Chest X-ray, PA view. Patient: 61 years old, sex F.
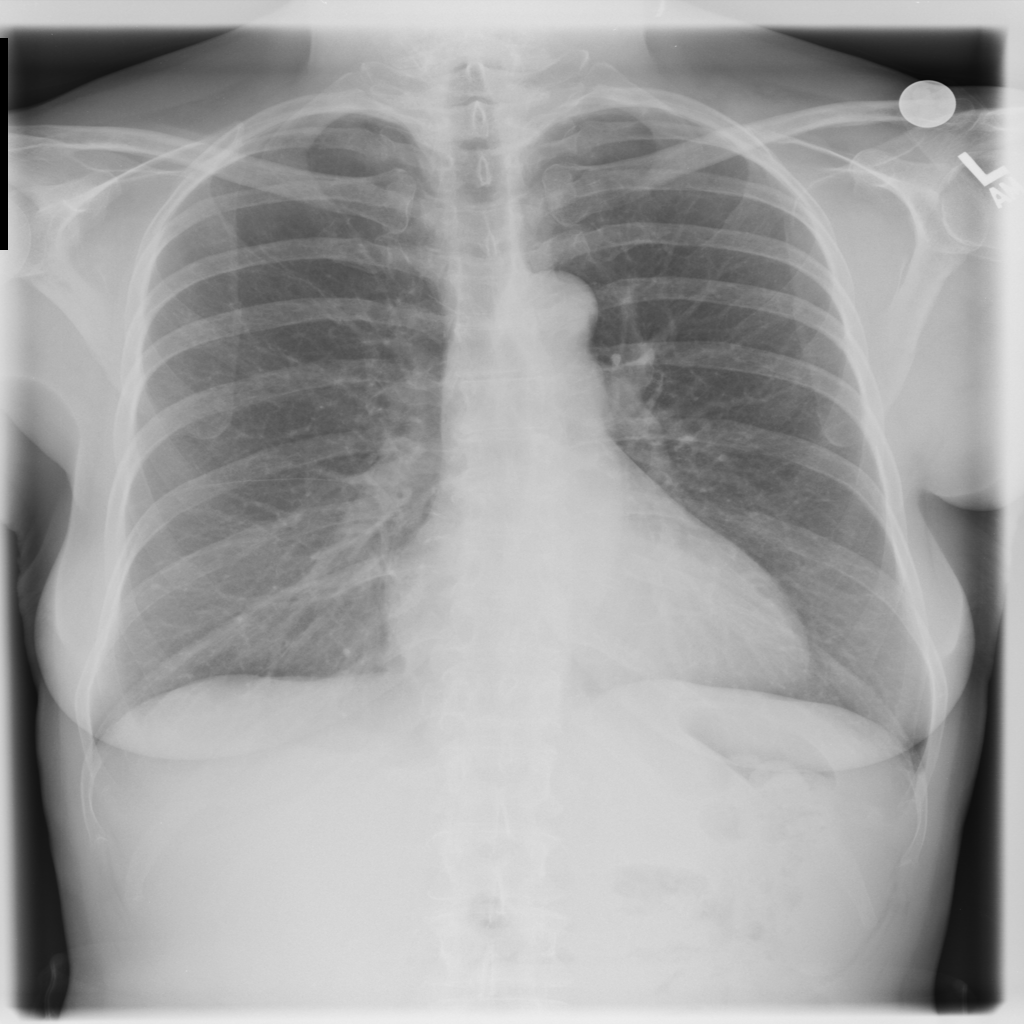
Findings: Cardiomegaly, Effusion